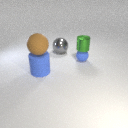
large blue rubber cylinder to the left of small blue rubber sphere